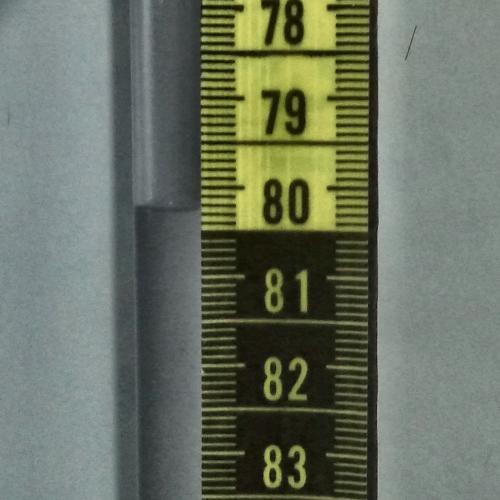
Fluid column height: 80.2 cm